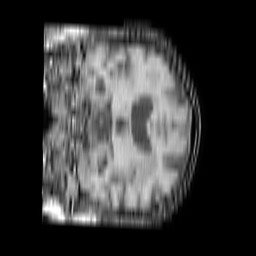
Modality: T1w
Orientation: coronal
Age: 82
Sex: male
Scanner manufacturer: philips
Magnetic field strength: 1.5 T
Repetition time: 0.1864 s
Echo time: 0.001916 s